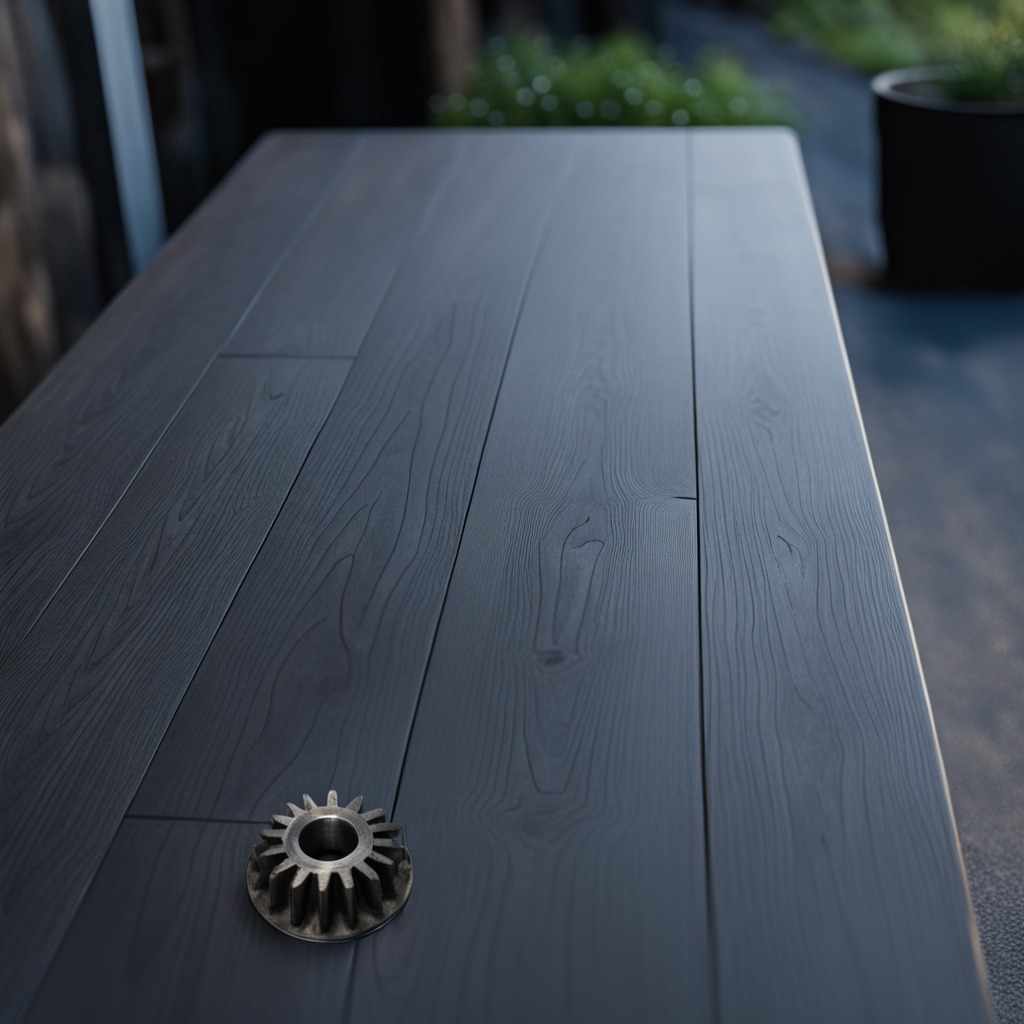
A steel gear with teeth is lying on a table with burn marks in a small garage at twilight.